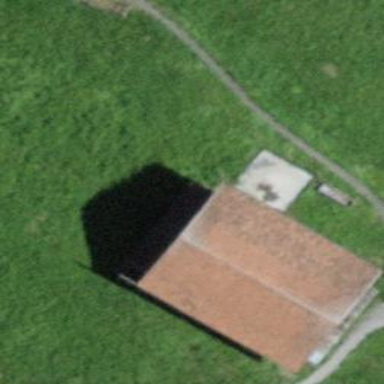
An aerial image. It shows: Barn.